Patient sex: M
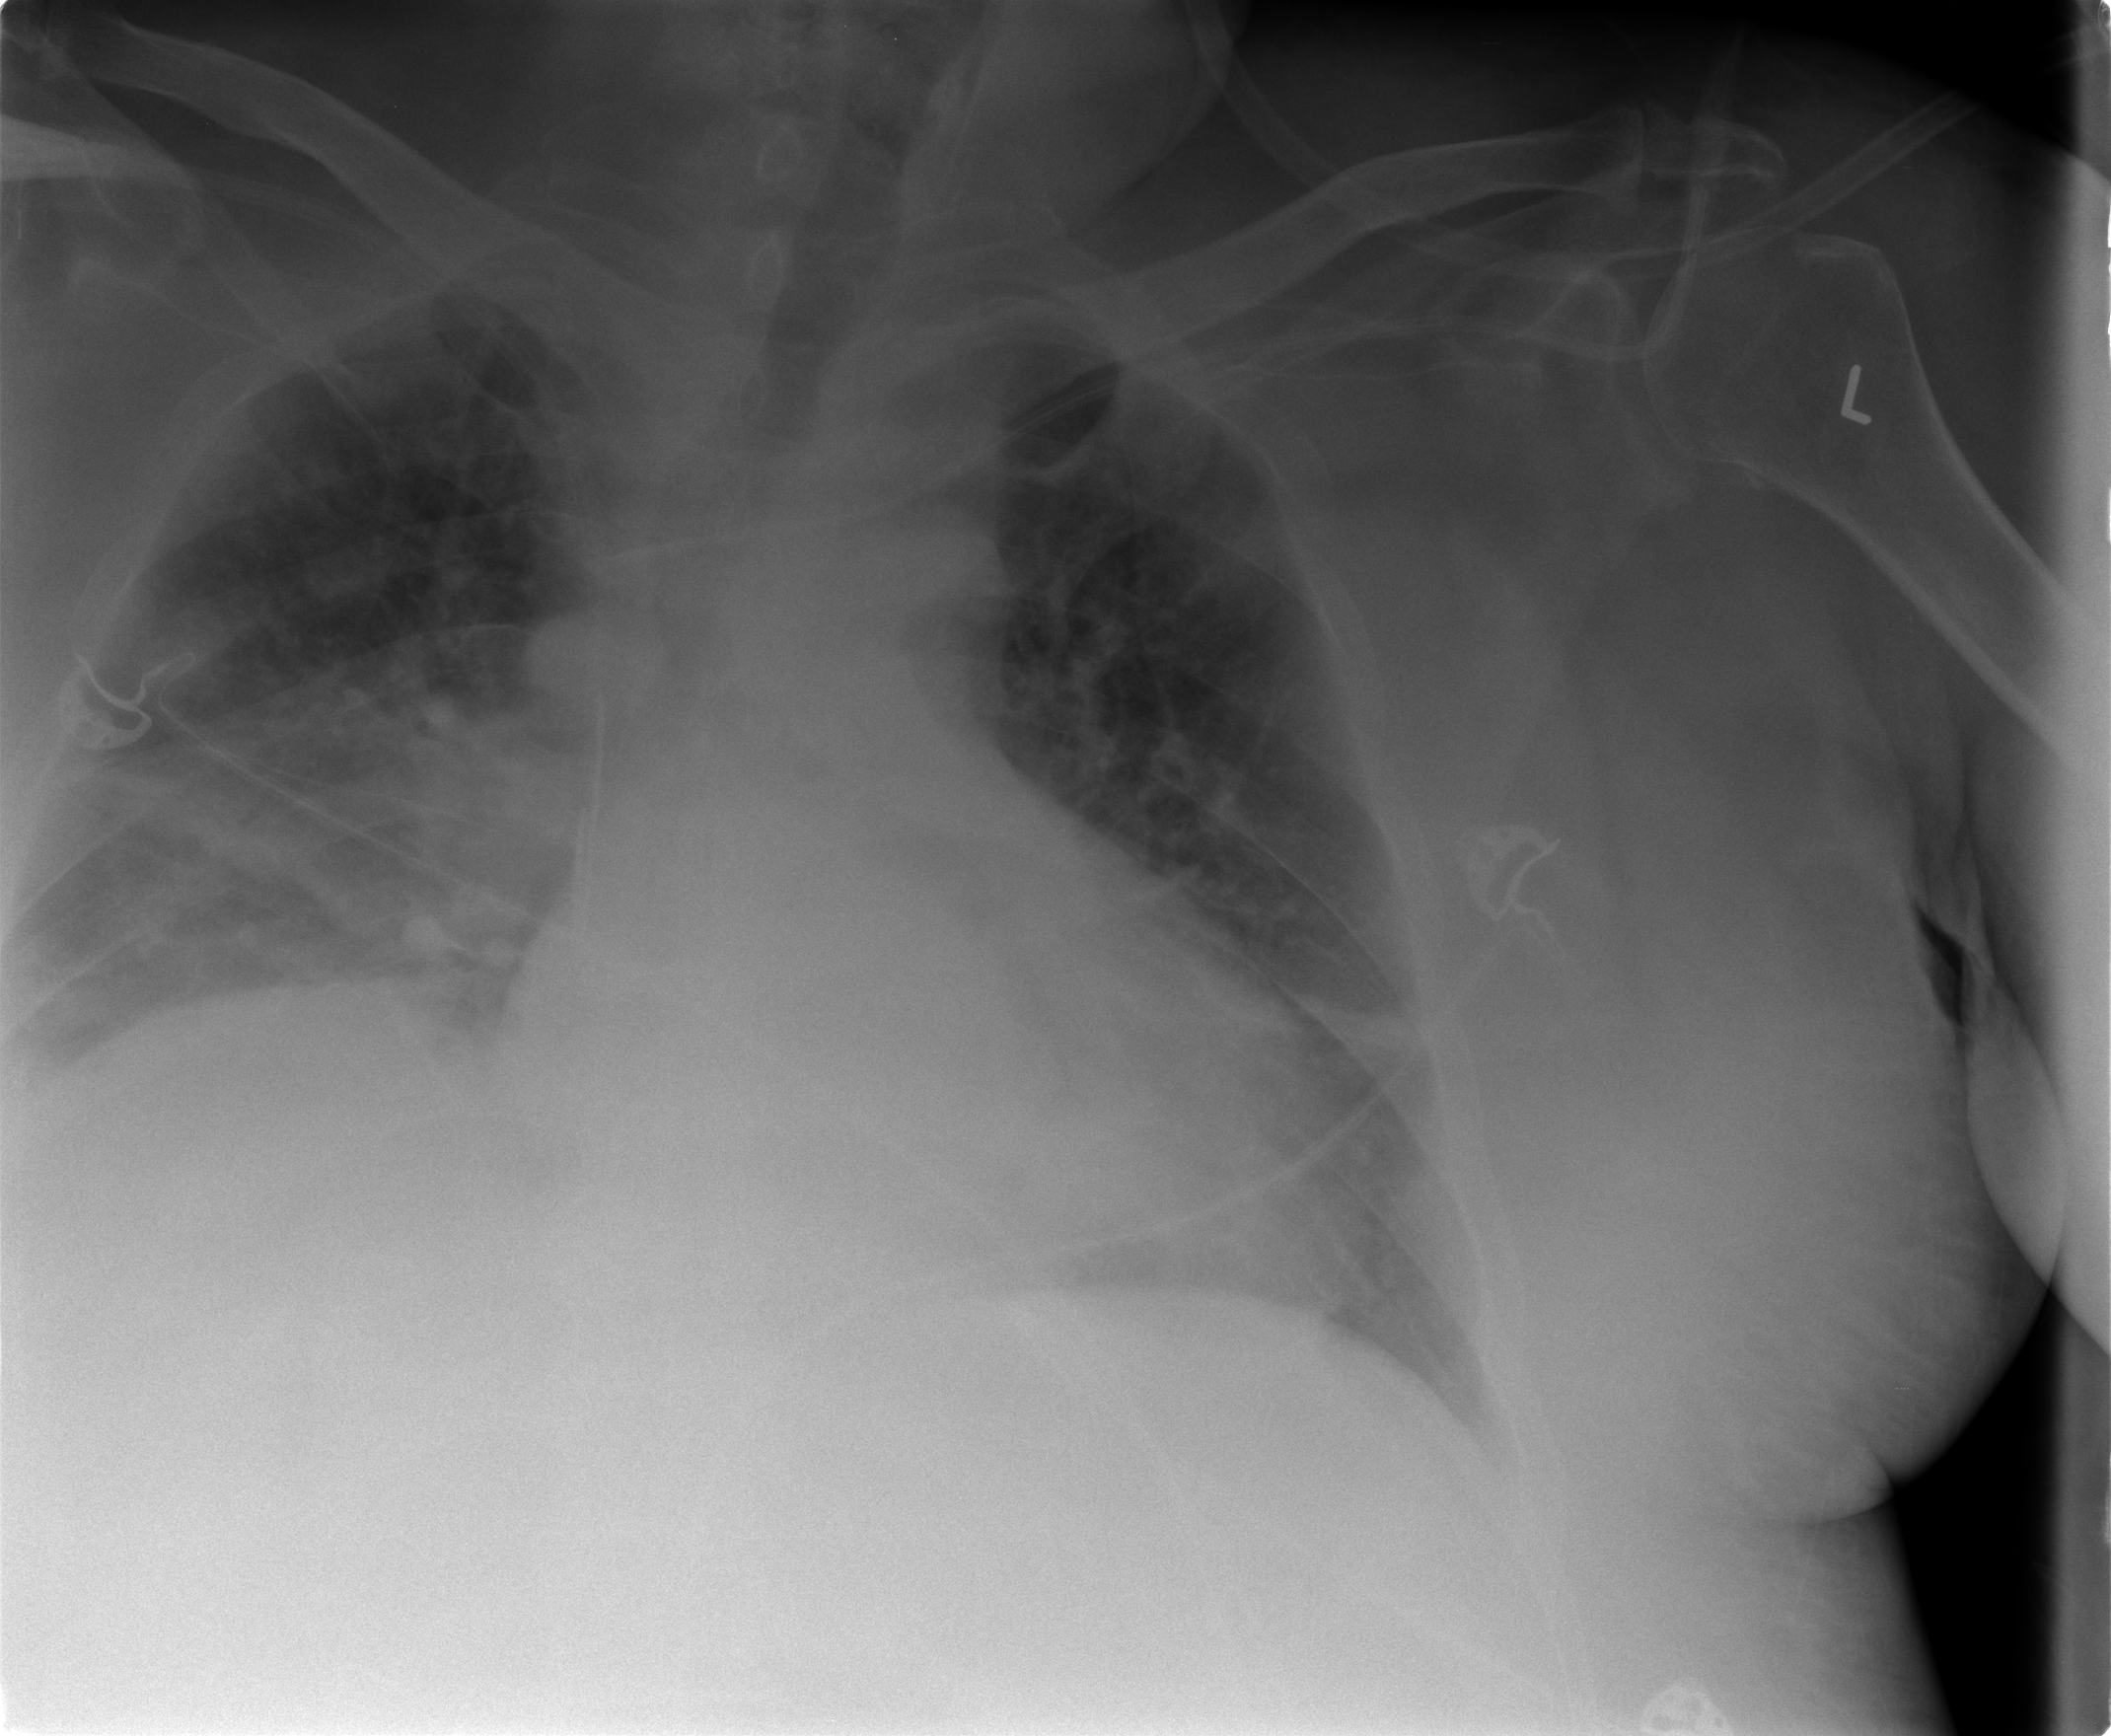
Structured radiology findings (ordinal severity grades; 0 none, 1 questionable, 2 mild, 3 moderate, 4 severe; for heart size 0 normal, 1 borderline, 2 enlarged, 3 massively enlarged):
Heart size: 2
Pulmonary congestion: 3
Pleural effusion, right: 1
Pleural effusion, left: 0
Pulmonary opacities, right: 3
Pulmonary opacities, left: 3
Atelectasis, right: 3
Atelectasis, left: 2